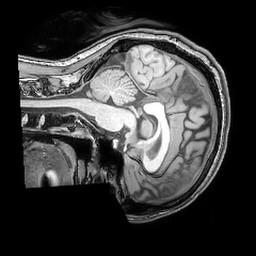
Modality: T1w
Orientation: sagittal
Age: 36
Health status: ill
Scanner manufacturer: philips
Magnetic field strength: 3 T
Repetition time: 0.007 s
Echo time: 0.0035 s